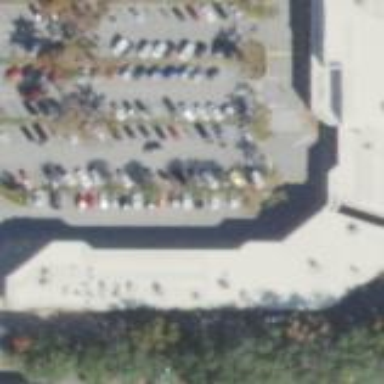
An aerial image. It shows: Commercial building.